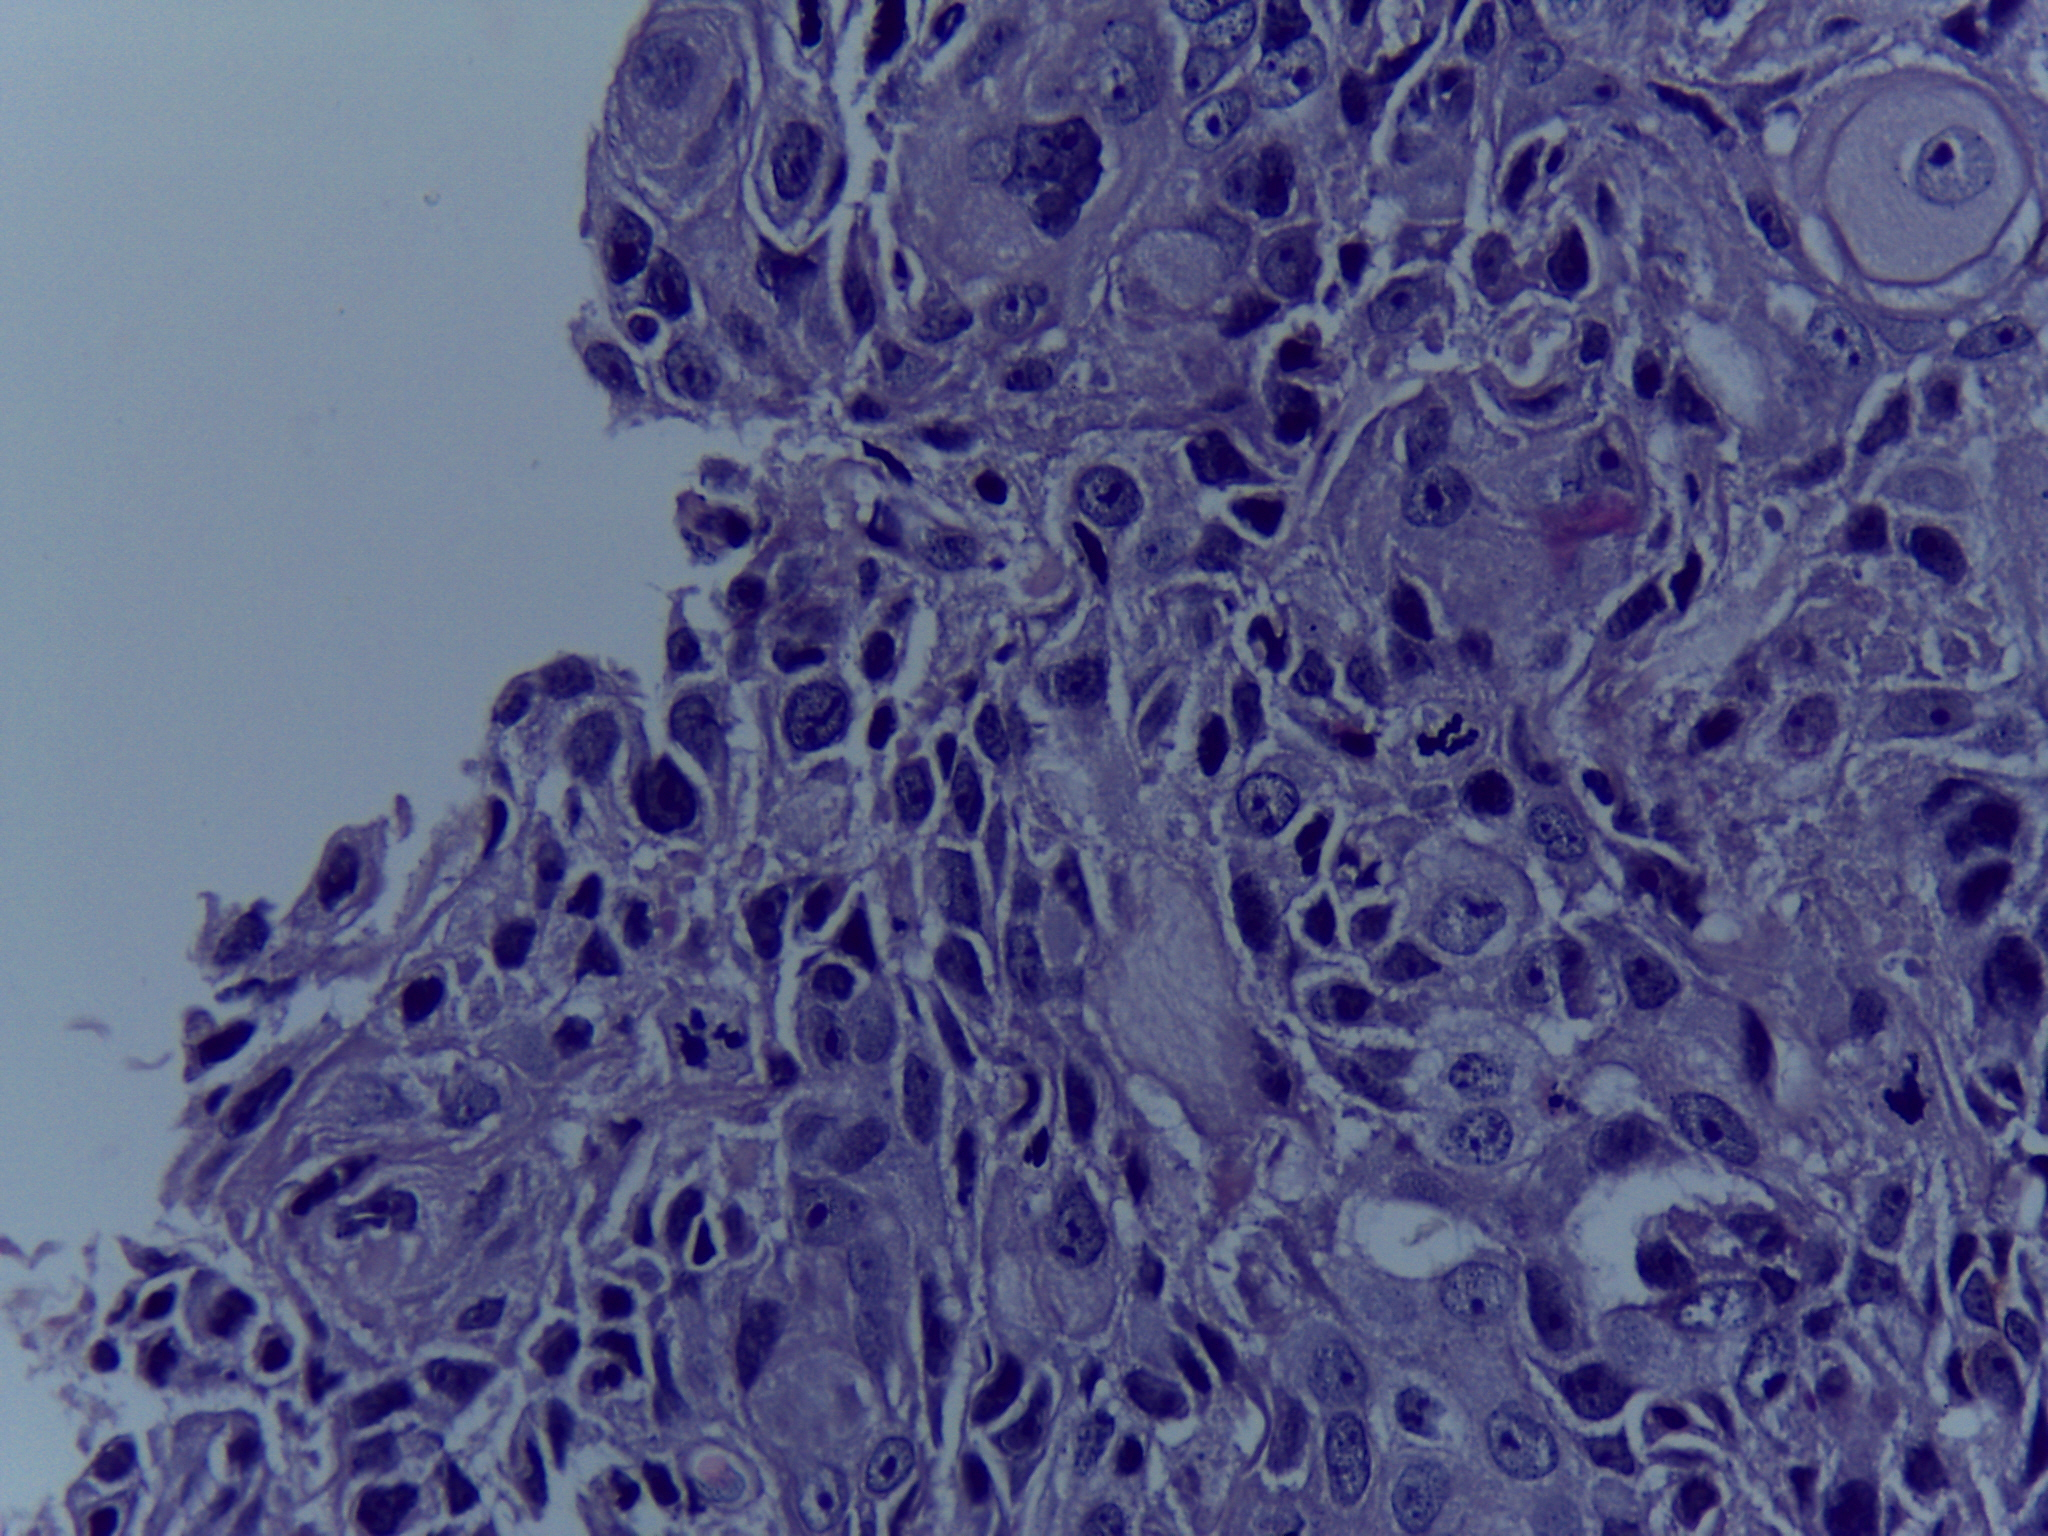
Diagnosis: OSCC